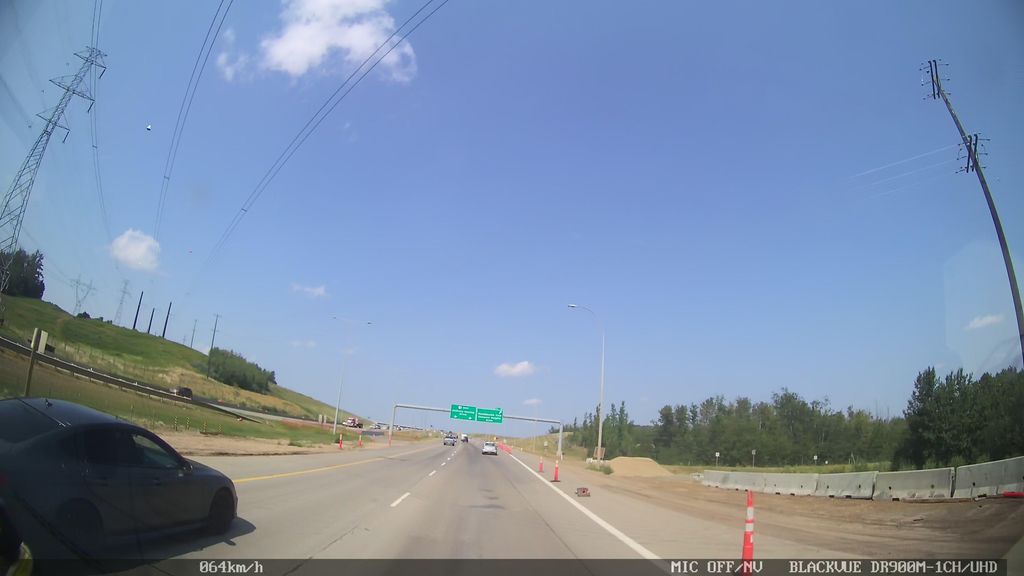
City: edmonton